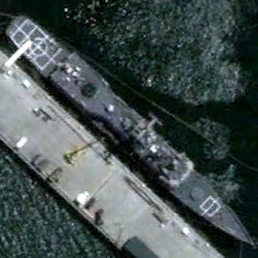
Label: cruiser